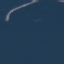
Land use / land cover: SeaLake